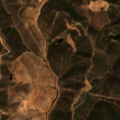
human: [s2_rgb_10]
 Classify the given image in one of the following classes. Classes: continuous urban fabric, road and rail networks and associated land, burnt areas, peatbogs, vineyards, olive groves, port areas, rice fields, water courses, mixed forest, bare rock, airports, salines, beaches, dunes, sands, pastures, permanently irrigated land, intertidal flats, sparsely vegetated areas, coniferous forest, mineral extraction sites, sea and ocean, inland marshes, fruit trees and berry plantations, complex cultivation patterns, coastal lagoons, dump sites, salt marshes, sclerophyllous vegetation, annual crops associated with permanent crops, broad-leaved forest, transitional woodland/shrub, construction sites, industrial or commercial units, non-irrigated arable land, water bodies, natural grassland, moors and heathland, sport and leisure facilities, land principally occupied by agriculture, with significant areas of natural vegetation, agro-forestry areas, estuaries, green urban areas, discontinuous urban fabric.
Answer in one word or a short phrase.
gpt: pastures, land principally occupied by agriculture, with significant areas of natural vegetation, sclerophyllous vegetation, transitional woodland/shrub